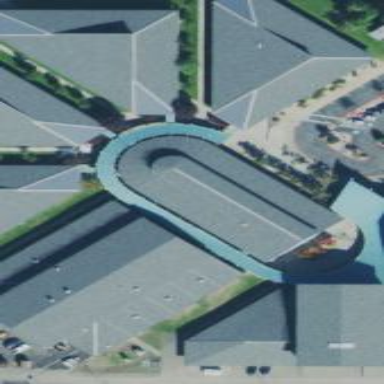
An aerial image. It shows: School building.